Question: Double clicking the text field for a search path in Xcode 5 brings up what seems to be an editor but it contains no apparent way of saving what has been changed. See the screen shot.

It has a little pointy hat that isn't shown as well.
If I move the box towards or away from the text field it represents it disappears and the changes disappear too. What the hell is this and what am I doing wrong?
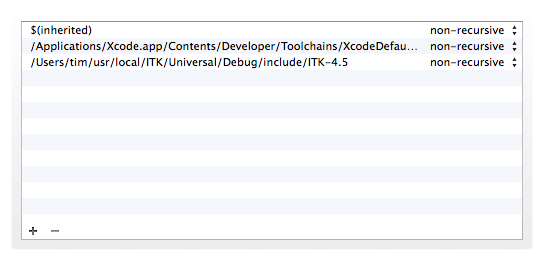
Answer: You don't have to explicitly save it. Just click the + button, enter a path, then click anywhere outside of the popover to close and save it.